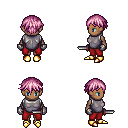
a pixel art fantasy rpg character, female body template, human, dark skin, steel chest armor, red pants, pink short bangs hairstyle, metal gloves, gold boots, dagger, four views (front, back, left, right), 2x2 character sprite sheet, small pixel art, hard edges, no anti-aliasing